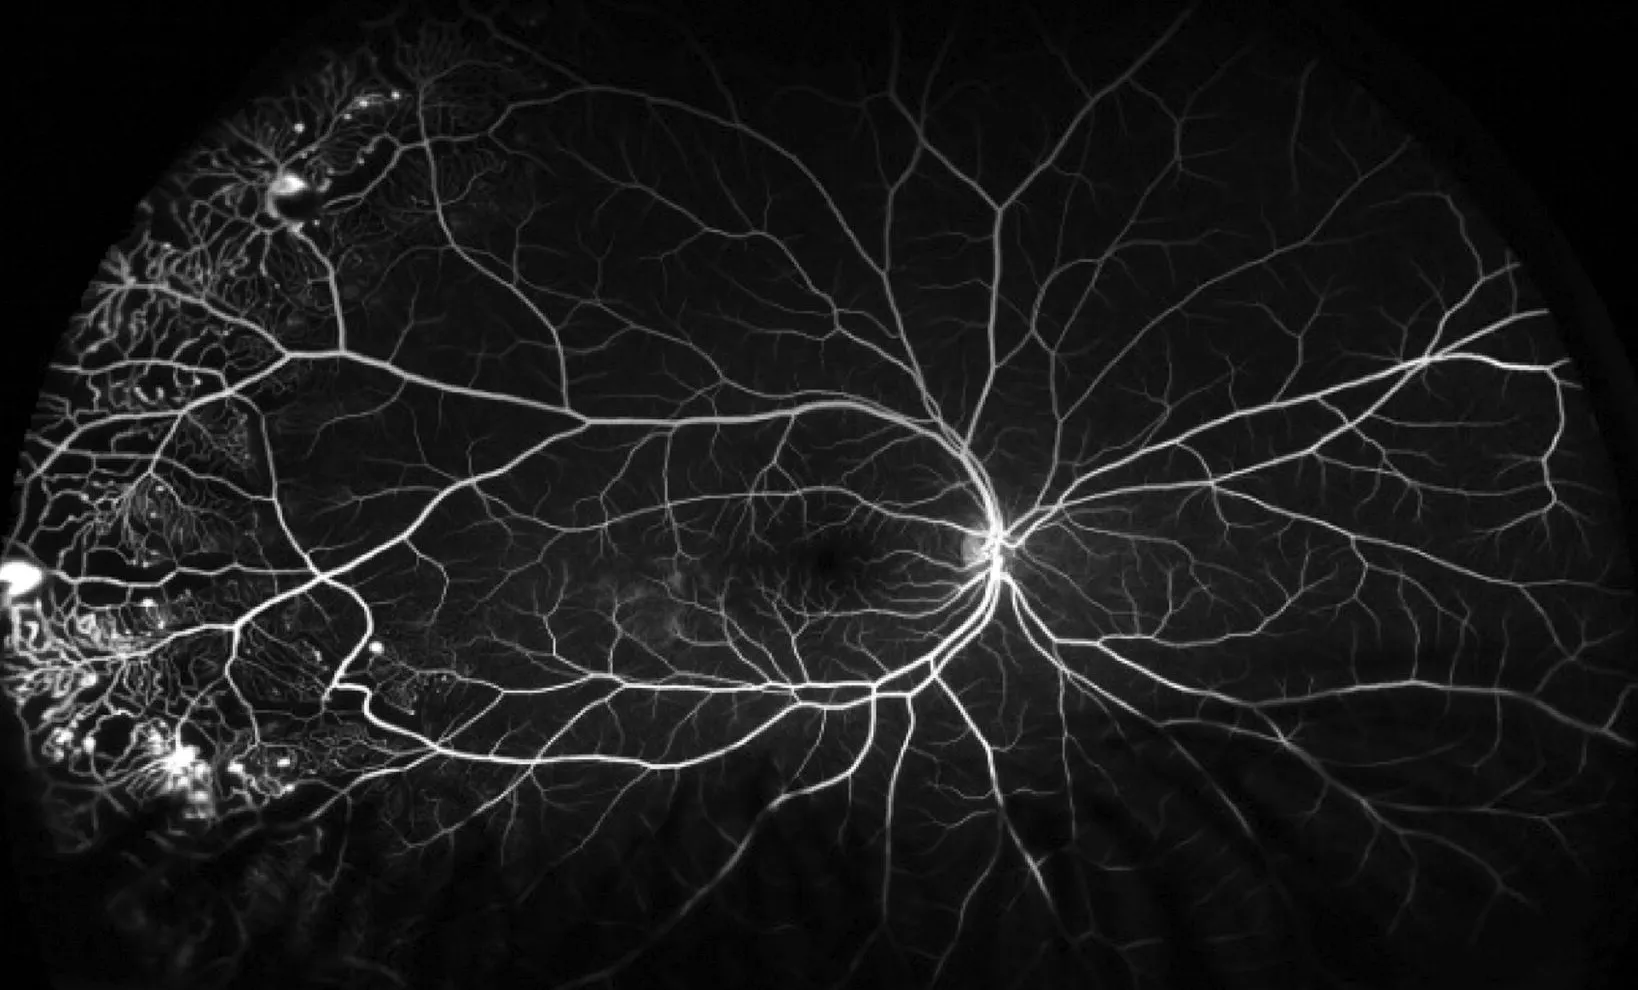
Ultra-wide field fluorescein angiography demonstrates peripheral telengectatic vessels, nonperfusion, and leakage in Coats disease. The patient subsequently underwent an EUA with targeted panretinal photocoagulation.
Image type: ophthalmic_imaging (ophthalmic_angiography)